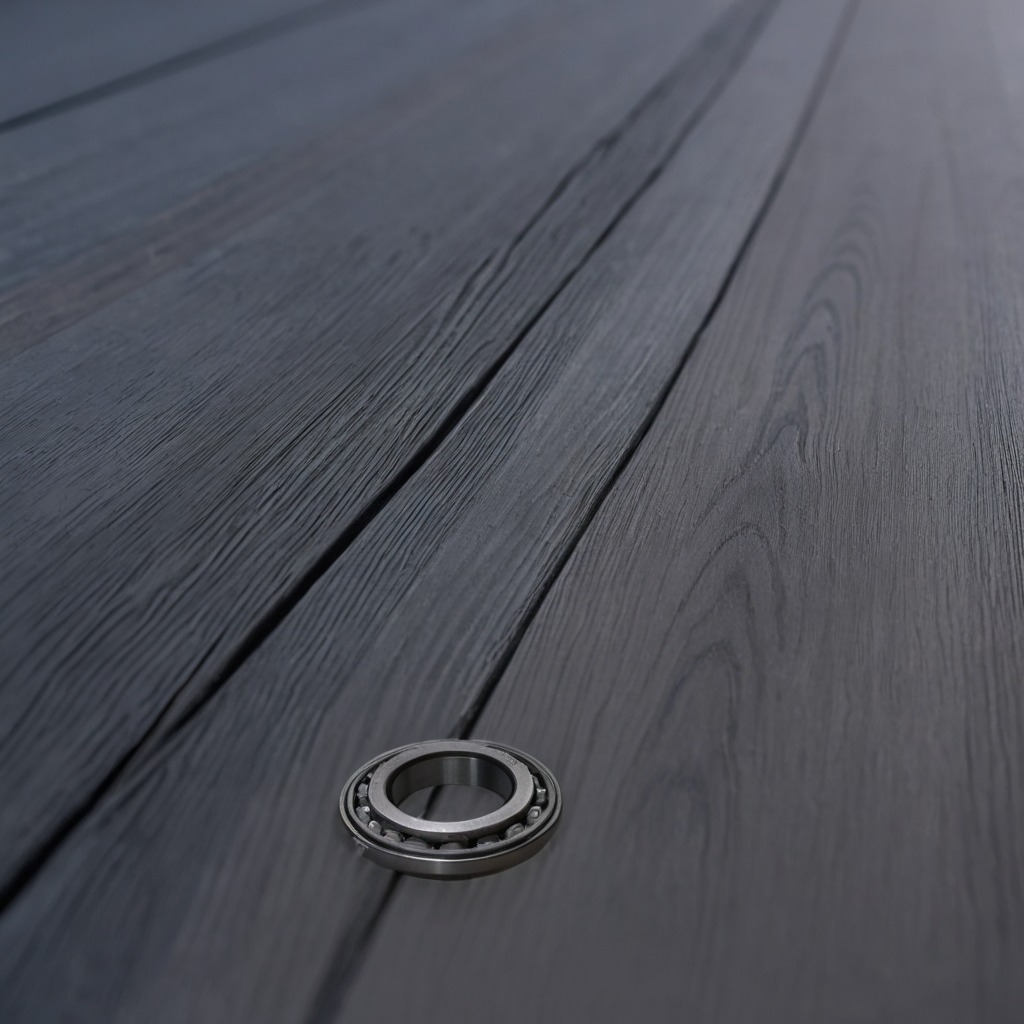
A metal ball bearing is lying on the old table with faint burn marks in a small garage at twilight.